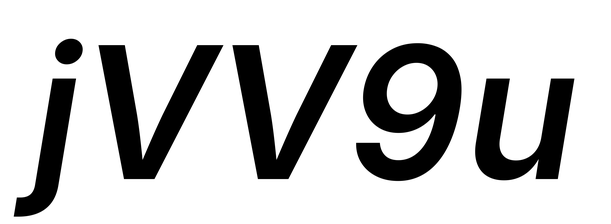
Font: Inter-Italic_SemiBold_Italic